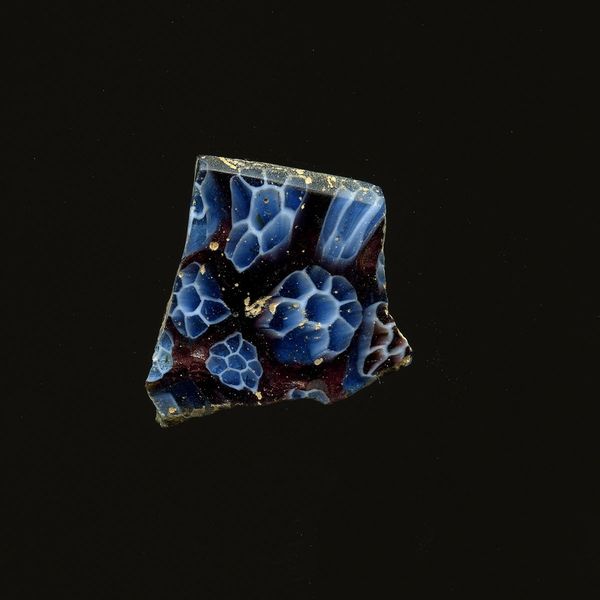
Titel: Fragment eines Gefäßes
Standort: Hamburg
Institution: Museum für Kunst und Gewerbe Hamburg
Schlagwörter: glas, antike, technik, kaiserzeit, aufbewahrung, blumenornamente, gefäß, behälter, frühe kaiserzeit, prinzipat, römische, millefiori, mittlere, späte